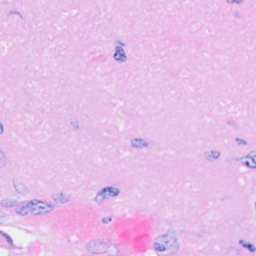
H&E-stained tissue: Breast